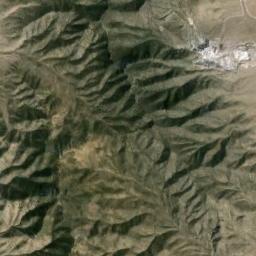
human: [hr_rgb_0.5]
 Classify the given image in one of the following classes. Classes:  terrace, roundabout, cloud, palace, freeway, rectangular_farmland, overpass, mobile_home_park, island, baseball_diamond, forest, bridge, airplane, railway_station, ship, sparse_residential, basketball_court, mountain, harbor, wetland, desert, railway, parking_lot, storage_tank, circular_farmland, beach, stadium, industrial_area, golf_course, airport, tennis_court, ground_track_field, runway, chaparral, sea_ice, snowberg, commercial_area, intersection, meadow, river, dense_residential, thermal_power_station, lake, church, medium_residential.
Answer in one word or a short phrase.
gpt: mountain